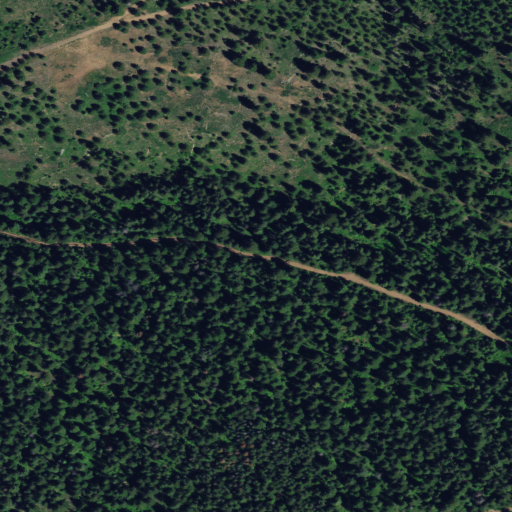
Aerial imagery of valley in Idaho named Butterfield Gulch containing evergreen forest, grassland, shrub, deciduous forest, and mixed forest